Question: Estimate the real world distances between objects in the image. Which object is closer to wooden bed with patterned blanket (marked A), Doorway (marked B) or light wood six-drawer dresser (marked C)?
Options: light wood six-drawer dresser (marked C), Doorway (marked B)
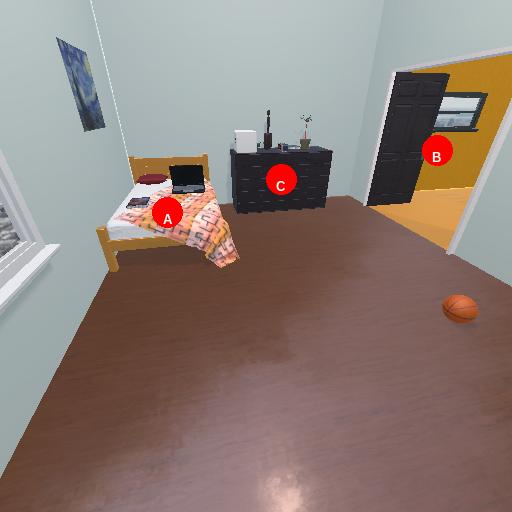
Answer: light wood six-drawer dresser (marked C)